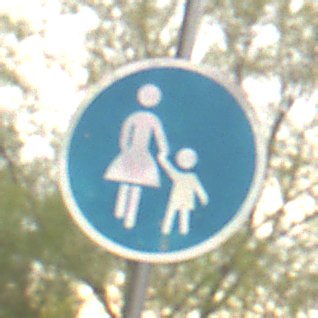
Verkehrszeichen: Gehweg
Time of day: MorningAfternoon
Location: Outdoor (Nature)
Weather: Overcast
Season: NotSpecified
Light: Natural